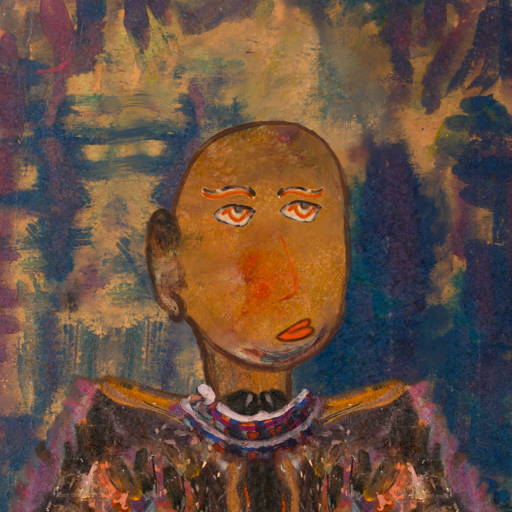
Background: InTheSun, Head And Neck Side: Pipe, Face Side: Experience, Bust: Gypsy_Queen, Hair Side: Blank, Head Accessory: Blank, Second Necklace: Blank, Necklace: Hypocrite_1, Baby: Blank